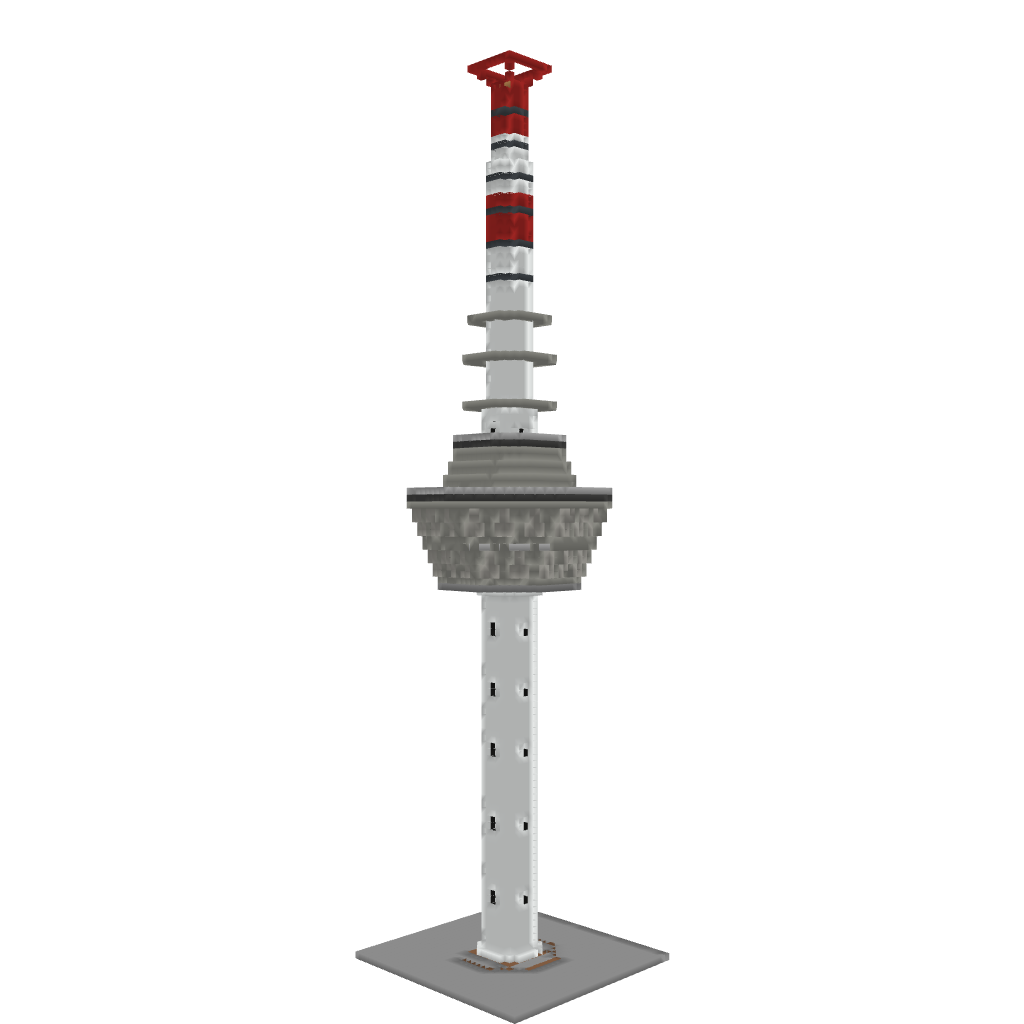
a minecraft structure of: Mannheim TV Tower